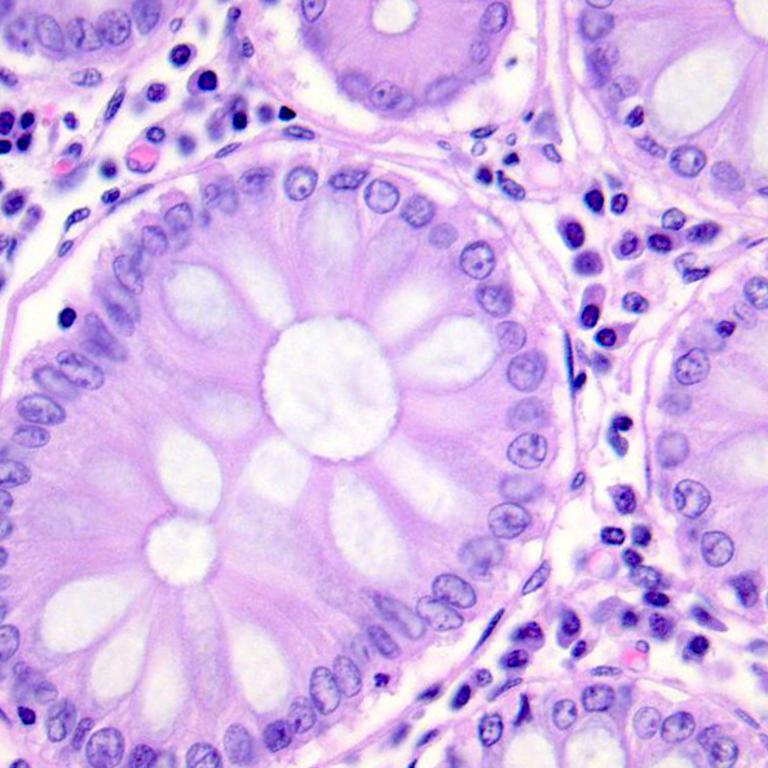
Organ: colon
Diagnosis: benign